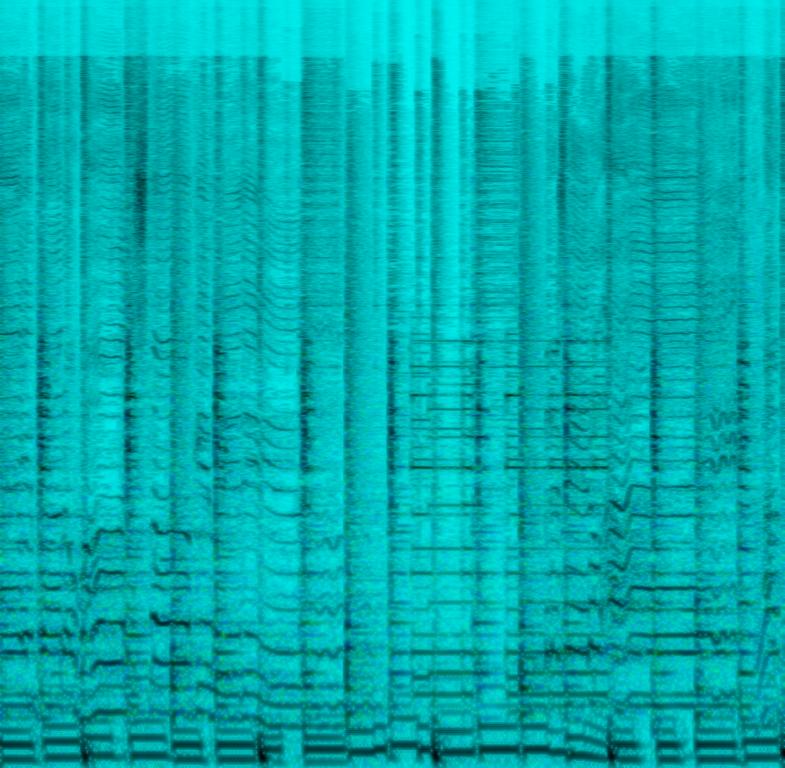
A male singer sings this cheerful melody with backup singers in vocal harmony. The song is medium tempo with a reggae style drum and guitar accompaniment, guitar lead and a groovy bass line. The song is romantic and cheerful . The song is a Latin pop dance song. The audio quality is average.